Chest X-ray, PA view. Patient: 55 years old, sex F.
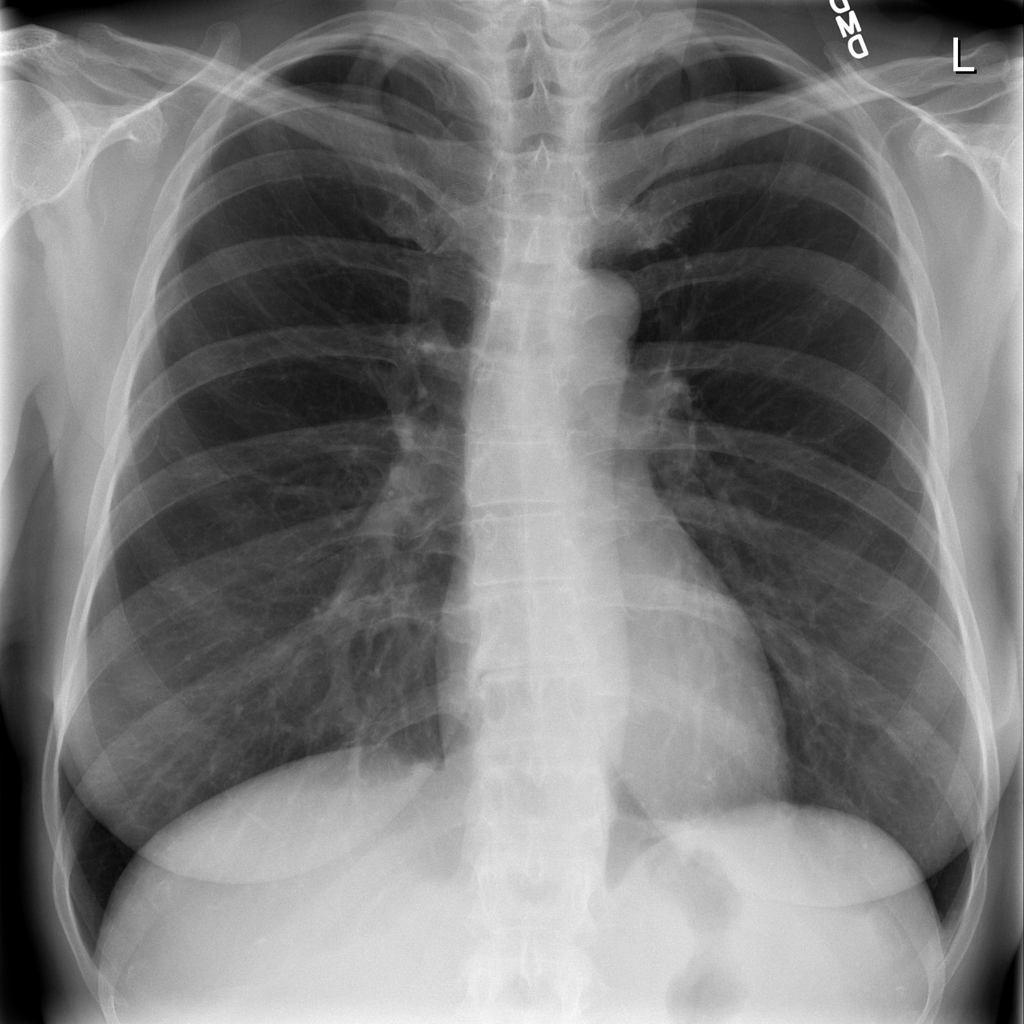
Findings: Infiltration